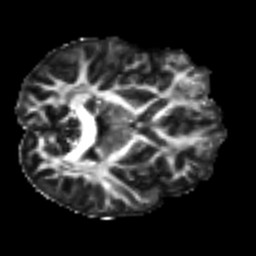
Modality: FA
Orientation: axial
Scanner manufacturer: siemens
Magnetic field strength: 3 T
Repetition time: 9.6 s
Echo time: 0.077 s